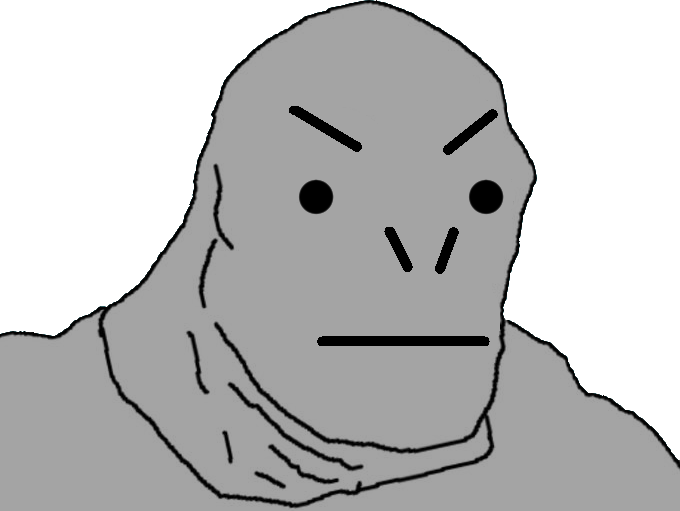
Label: 5_Craig